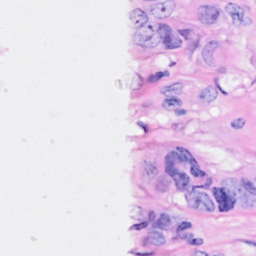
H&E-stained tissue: Breast